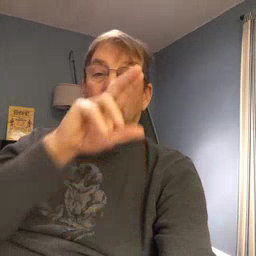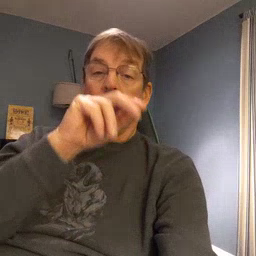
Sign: duck